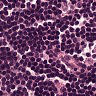
Metastatic tissue present: no